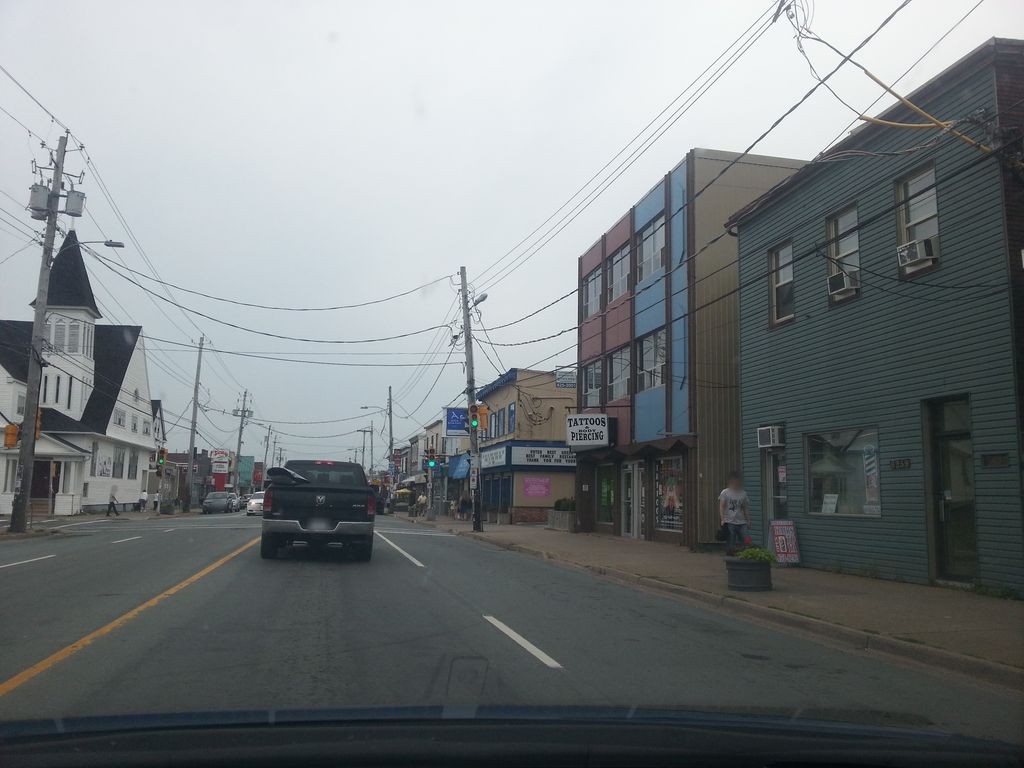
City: halifax